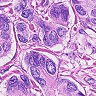
Metastatic tissue present: yes